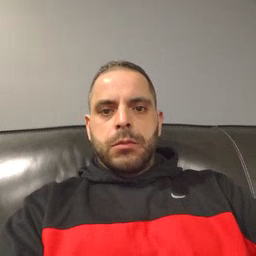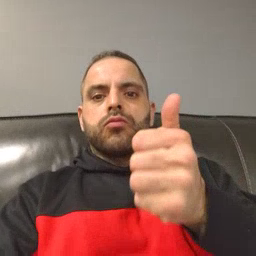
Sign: yourself